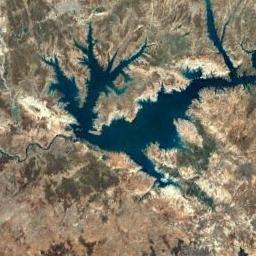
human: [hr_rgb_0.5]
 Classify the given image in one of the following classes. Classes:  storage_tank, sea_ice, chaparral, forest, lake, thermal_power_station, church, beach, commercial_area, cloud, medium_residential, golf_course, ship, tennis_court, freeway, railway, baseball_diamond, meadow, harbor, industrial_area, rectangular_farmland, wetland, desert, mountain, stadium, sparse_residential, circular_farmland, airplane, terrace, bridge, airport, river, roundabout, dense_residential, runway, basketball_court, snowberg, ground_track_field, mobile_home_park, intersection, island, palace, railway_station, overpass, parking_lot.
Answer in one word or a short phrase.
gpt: lake